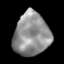
Tissue: lung
Cell type: Others
Senescence score: 0.2308
Nuclear area (px): 1500
Mean DAPI intensity: 144.735